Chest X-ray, AP view. Patient: 20 years old, sex F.
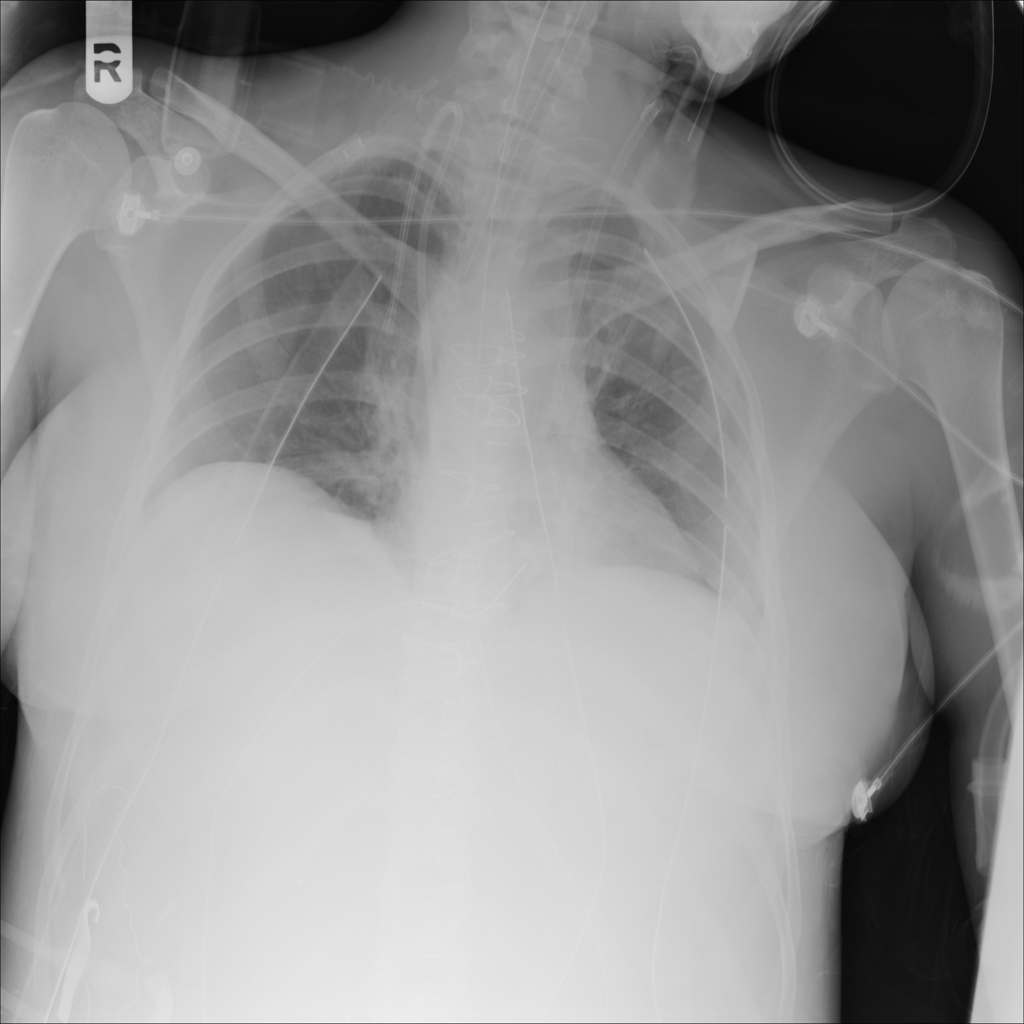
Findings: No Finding